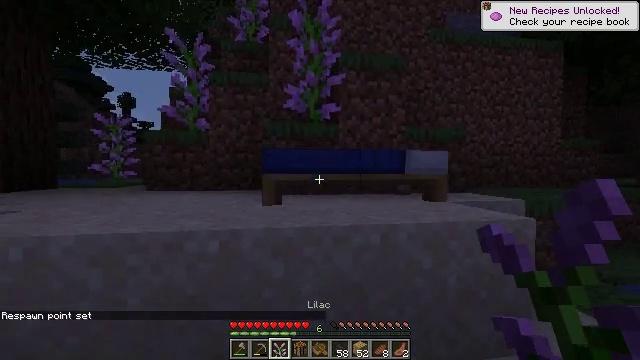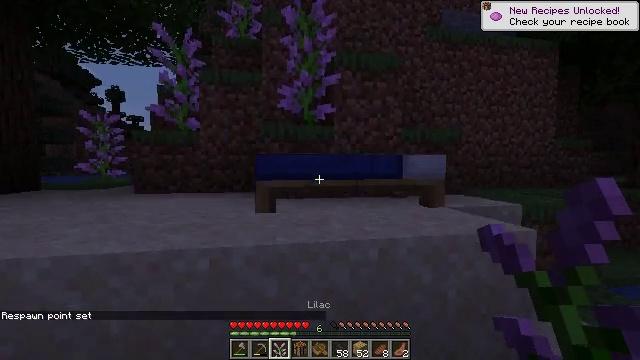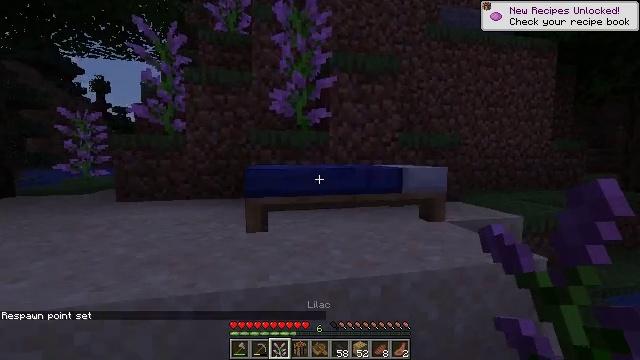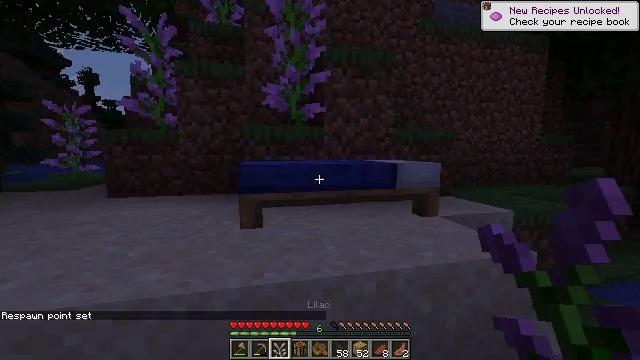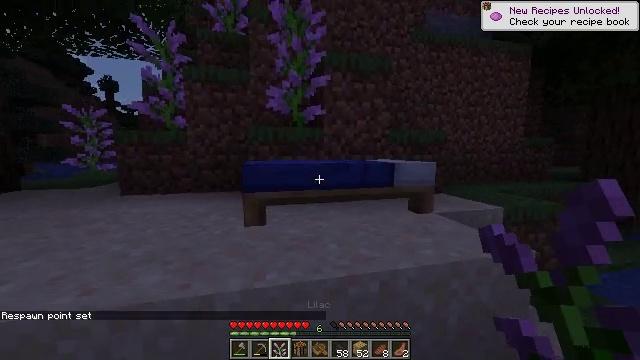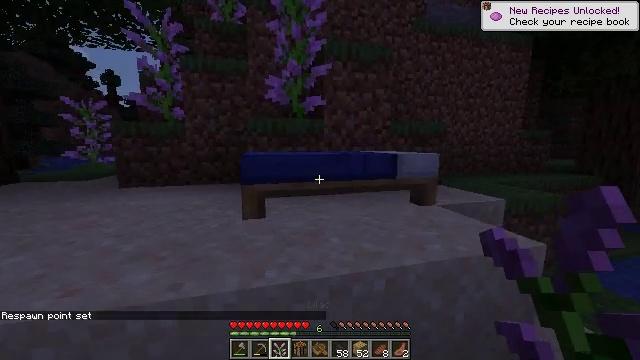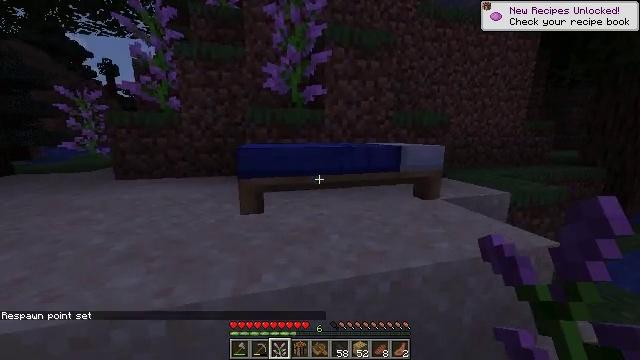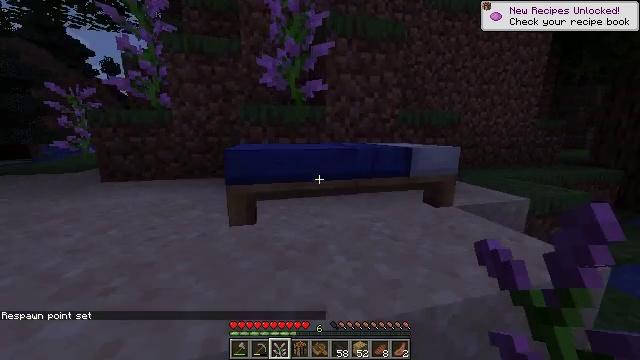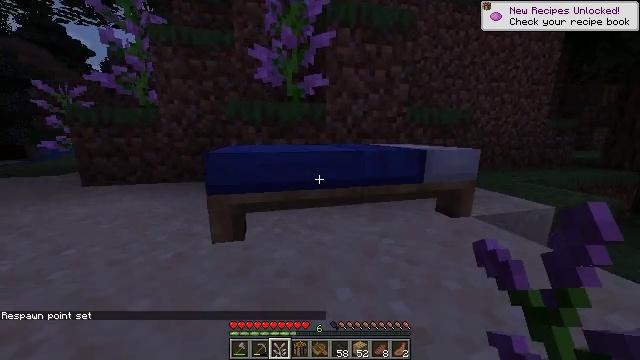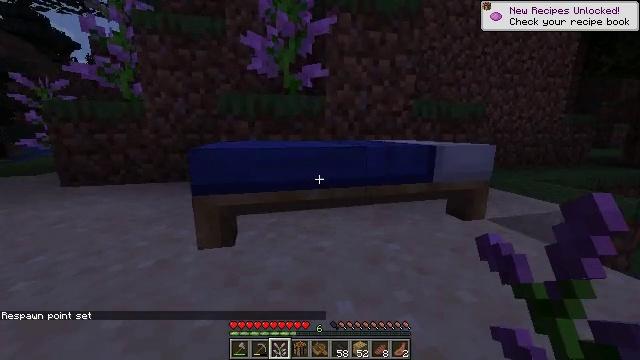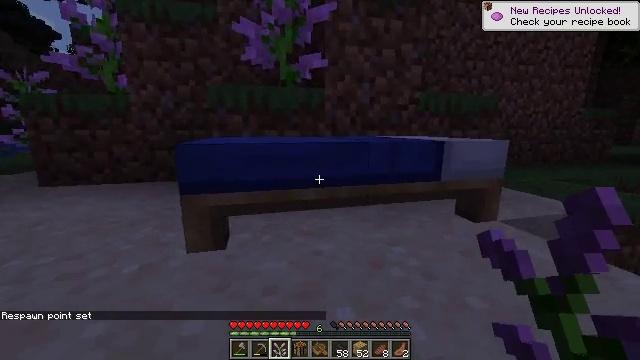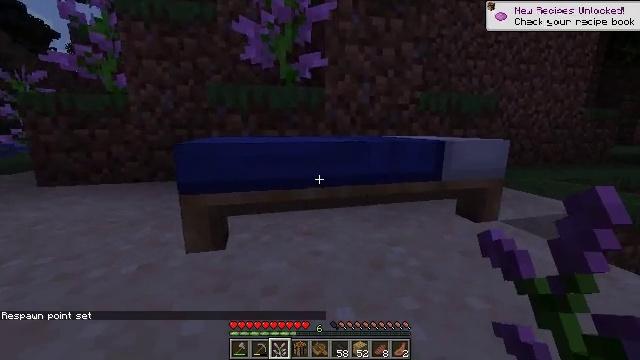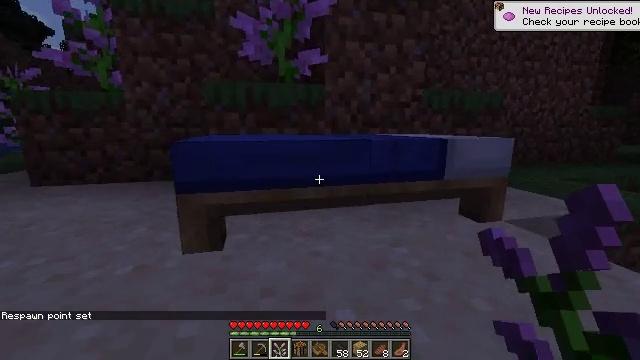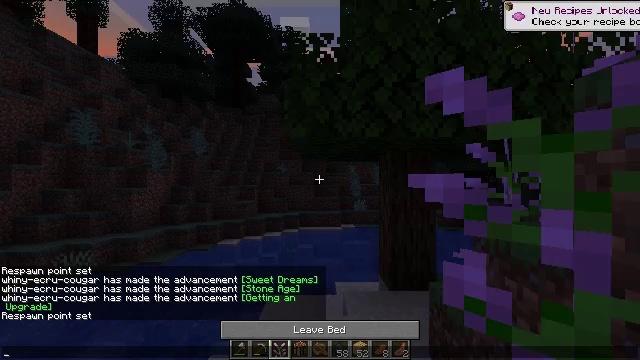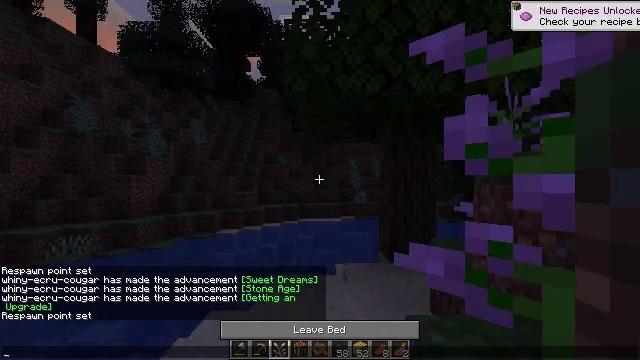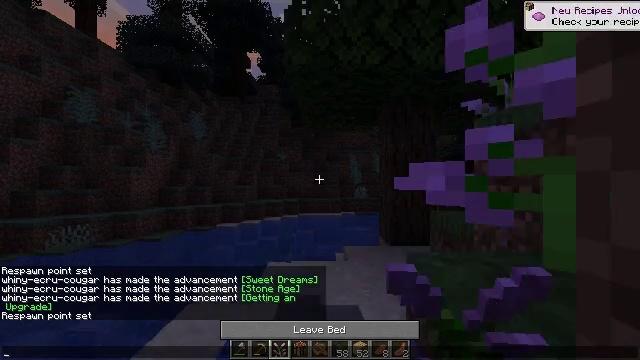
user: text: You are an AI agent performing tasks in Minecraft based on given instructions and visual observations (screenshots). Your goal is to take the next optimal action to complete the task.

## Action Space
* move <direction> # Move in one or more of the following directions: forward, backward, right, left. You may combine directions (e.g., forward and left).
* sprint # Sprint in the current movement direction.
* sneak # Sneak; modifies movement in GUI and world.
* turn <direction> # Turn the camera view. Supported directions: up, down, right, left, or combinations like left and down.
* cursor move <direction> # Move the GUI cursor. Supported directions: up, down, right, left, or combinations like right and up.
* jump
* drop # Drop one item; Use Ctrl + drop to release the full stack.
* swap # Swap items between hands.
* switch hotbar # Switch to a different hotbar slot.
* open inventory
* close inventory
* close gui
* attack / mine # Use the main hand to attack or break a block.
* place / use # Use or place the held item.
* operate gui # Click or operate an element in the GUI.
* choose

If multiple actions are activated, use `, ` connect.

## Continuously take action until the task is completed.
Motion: motion action
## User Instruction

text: Mine the blue bed to pick it up.
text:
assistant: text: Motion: move forward, sprint, turn right and down, jump
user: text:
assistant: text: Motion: move forward, sprint, turn right and down, jump
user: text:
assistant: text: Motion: move forward, sprint, turn right and down, jump
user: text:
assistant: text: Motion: move forward
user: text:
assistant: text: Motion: move forward, turn down
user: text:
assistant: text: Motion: move forward, turn down
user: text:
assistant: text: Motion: move forward, use / place
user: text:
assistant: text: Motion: use / place
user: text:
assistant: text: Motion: use / place
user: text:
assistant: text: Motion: use / place
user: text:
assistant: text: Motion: no_op
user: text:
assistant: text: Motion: no_op
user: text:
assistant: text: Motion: no_op
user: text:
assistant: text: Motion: open gui
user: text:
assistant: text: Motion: no_op
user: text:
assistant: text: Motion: no_op
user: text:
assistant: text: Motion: no_op
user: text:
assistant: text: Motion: no_op
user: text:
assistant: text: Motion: no_op
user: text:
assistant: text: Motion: no_op
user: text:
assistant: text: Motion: no_op
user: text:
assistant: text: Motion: no_op
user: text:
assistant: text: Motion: no_op
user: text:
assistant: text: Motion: no_op
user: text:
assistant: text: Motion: no_op
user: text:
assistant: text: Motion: no_op
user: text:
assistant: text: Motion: cursor move left
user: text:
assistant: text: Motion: cursor move left
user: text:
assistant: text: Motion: cursor move left
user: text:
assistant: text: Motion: no_op